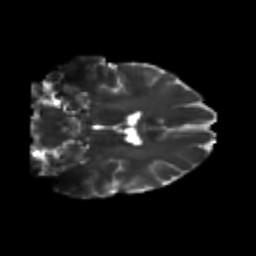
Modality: T2w
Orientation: coronal
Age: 25
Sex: male
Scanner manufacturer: siemens
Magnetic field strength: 3 T
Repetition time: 3.5 s
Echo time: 0.125 s